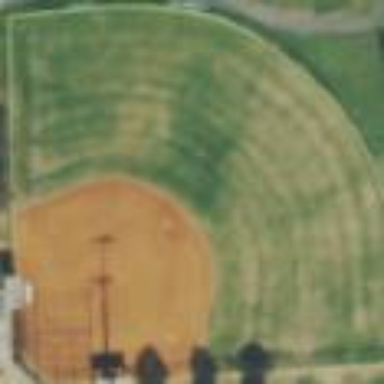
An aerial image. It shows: Baseball pitch for leisure and sports activities.